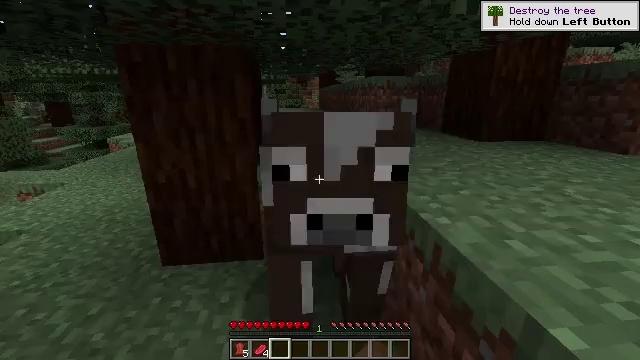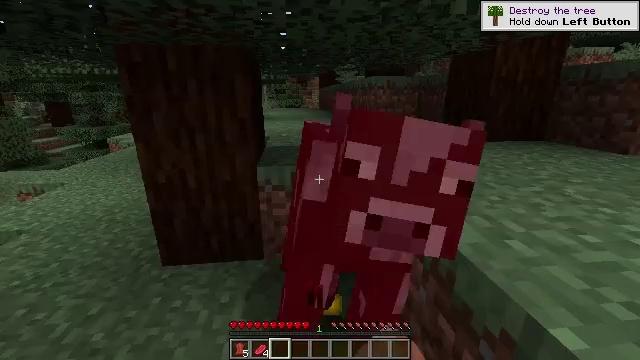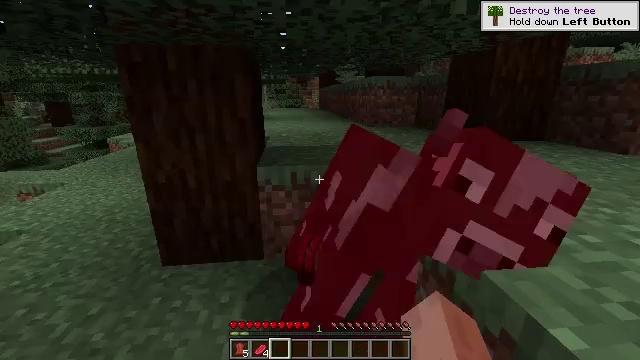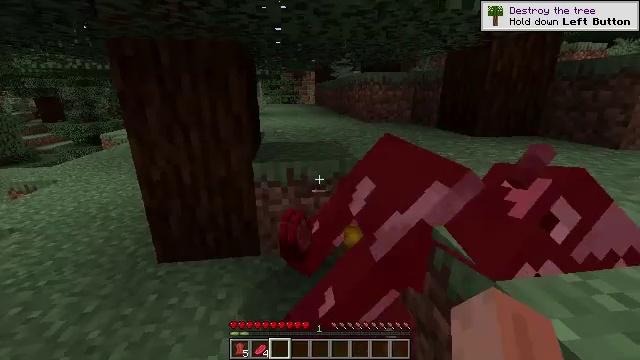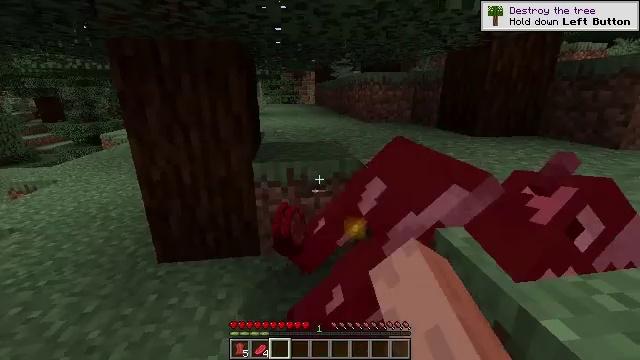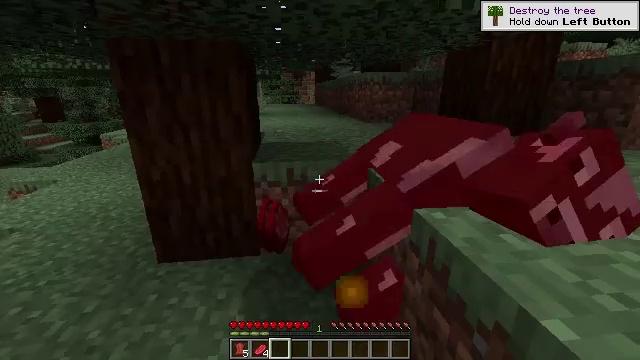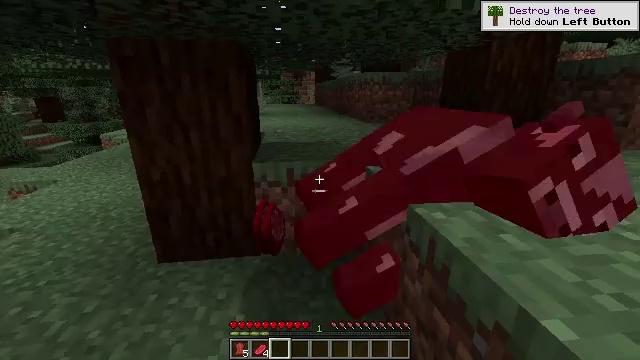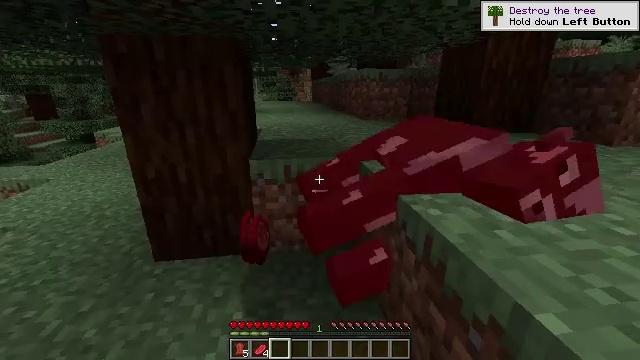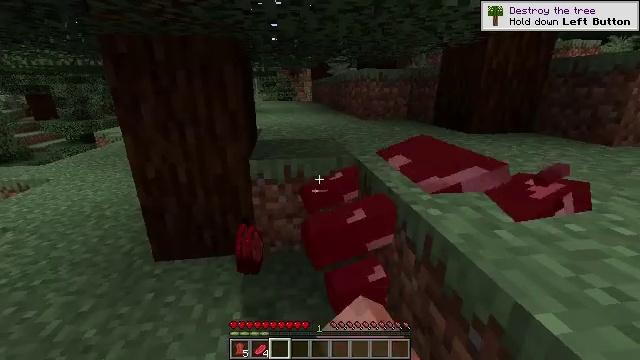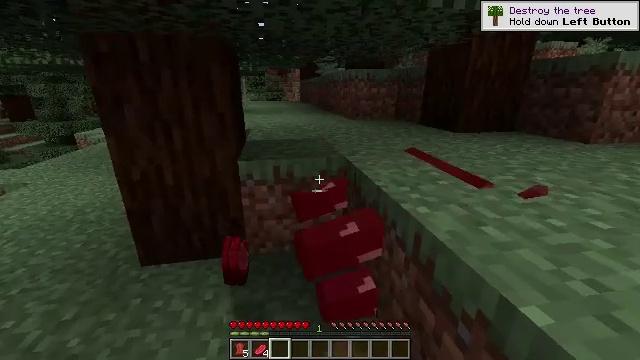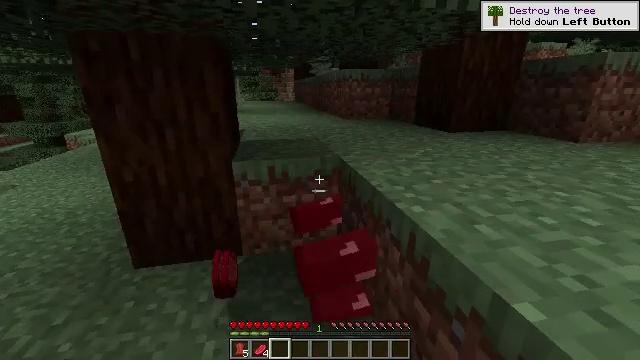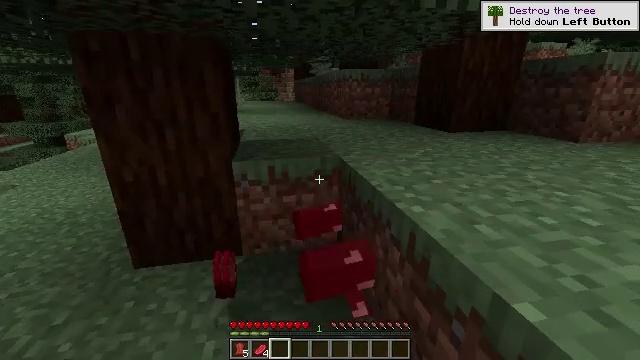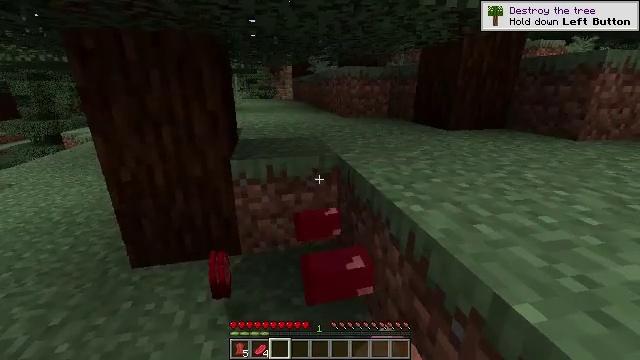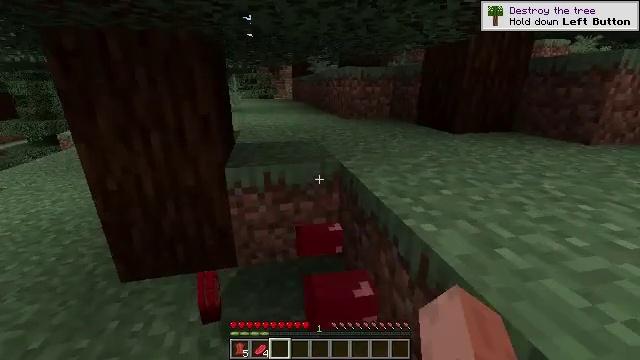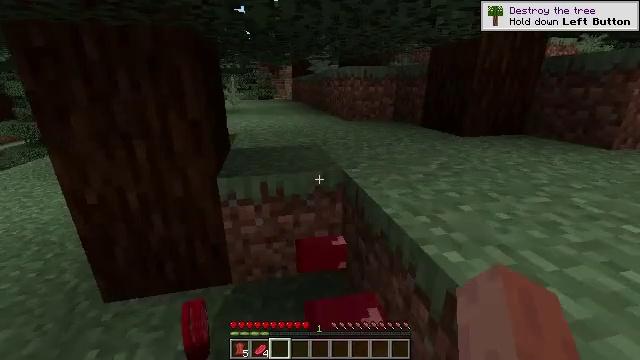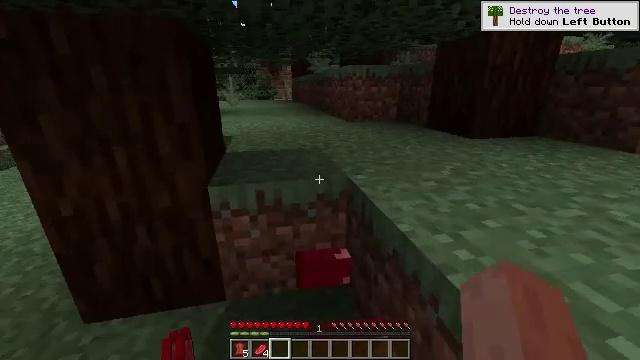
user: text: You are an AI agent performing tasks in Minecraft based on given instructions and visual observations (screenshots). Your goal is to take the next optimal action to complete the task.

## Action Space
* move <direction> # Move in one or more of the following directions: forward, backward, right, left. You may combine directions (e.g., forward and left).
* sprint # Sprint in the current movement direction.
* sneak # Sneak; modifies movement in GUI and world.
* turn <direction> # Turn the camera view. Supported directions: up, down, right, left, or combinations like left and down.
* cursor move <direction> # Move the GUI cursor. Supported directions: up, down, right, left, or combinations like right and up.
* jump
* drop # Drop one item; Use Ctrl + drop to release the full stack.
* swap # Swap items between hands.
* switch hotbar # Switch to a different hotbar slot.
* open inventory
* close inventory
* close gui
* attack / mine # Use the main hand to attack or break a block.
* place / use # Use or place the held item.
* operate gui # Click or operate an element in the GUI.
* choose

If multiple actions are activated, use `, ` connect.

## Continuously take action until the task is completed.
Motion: motion action
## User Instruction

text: Mine the spruce log from the forest.
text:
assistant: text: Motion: attack / mine
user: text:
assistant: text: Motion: no_op
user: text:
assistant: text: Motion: attack / mine
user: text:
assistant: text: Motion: attack / mine
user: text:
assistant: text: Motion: attack / mine
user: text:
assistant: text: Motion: no_op
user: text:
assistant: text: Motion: attack / mine
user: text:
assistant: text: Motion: attack / mine
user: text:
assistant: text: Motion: turn right, attack / mine
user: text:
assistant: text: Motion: turn right
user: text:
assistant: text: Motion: no_op
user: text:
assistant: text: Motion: move forward
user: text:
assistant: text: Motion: move forward
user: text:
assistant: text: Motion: move forward
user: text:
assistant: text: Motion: move forward
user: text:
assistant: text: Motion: move forward and move left
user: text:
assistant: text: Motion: move forward and move left
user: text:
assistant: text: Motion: move forward and move left, turn right
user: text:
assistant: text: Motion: move forward and move left, turn right
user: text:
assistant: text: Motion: move forward and move left, turn right and up
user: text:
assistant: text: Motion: move forward and move left, turn right and up
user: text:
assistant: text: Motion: move forward, turn right and up
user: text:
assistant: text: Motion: turn right and up
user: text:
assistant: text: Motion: turn right
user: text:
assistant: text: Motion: no_op
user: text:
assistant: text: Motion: move forward
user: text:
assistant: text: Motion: move forward, jump
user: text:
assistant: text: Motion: move forward, turn up, jump
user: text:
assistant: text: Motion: move forward, turn left and up, jump
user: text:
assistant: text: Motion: move forward, jump